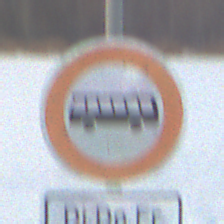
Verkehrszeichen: VerbotKraftomnibusse
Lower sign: ZeitangabenMitBeschraenkungAufWochentage3
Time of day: SunriseSunset
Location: Outdoor (Nature)
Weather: PartlyCloudy
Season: NotSpecified
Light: Natural